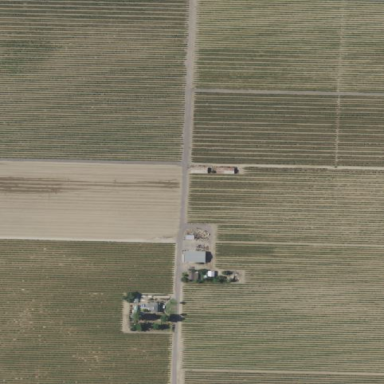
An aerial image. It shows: Beautiful vineyard in the countryside.